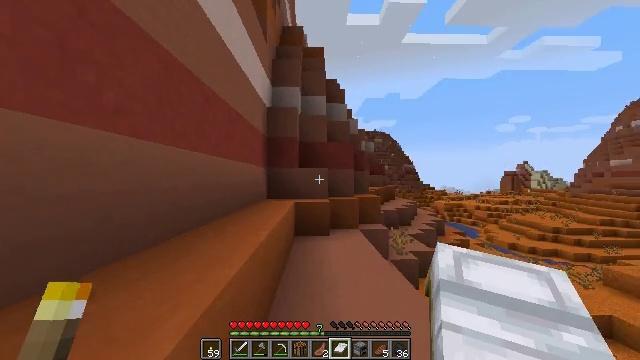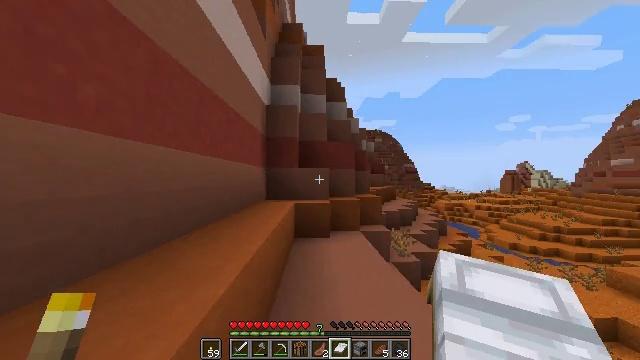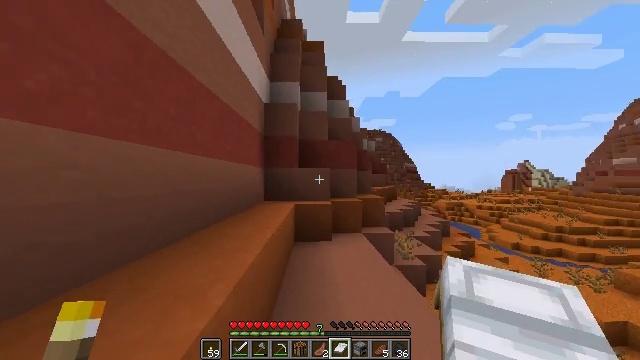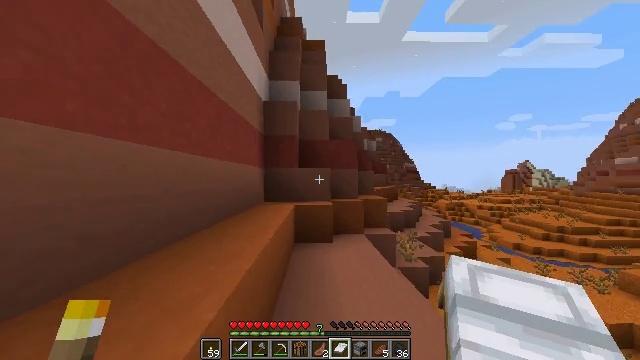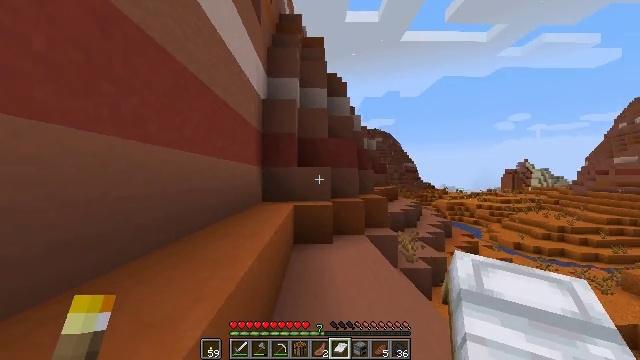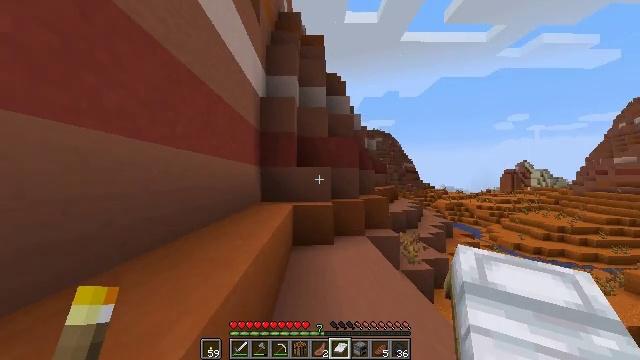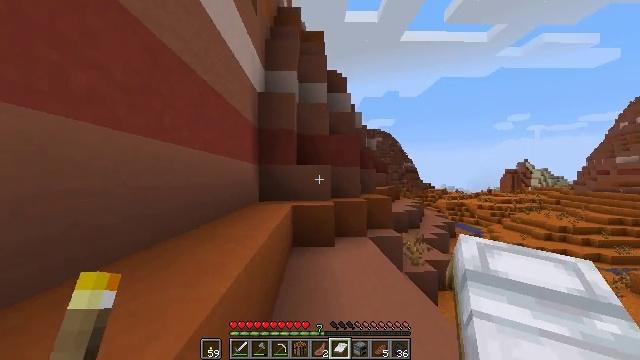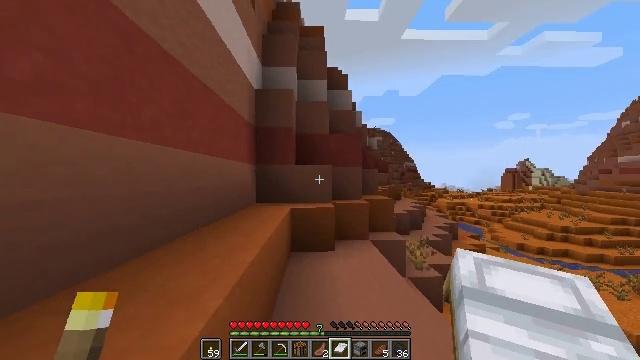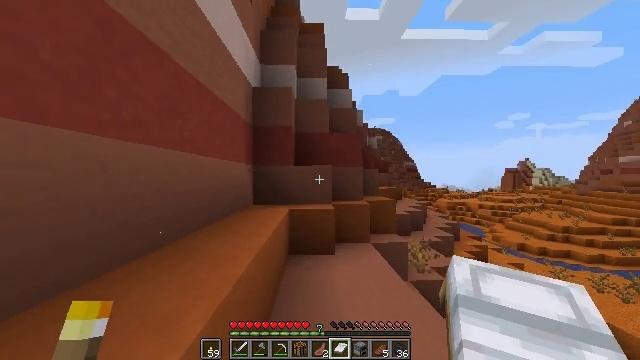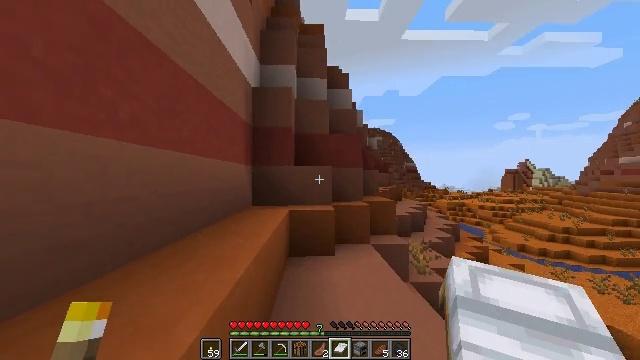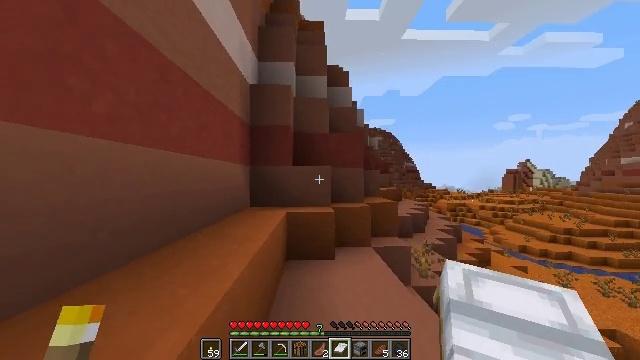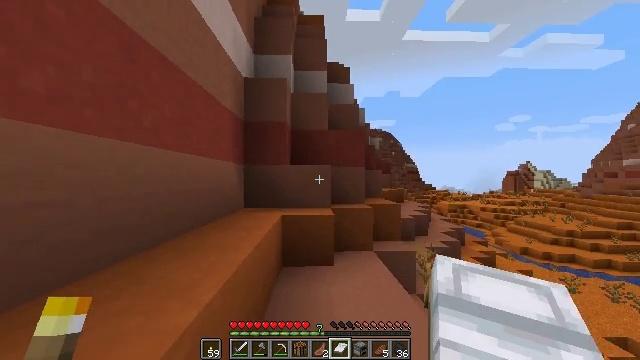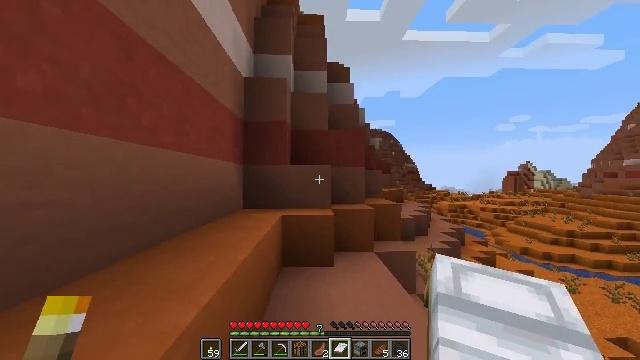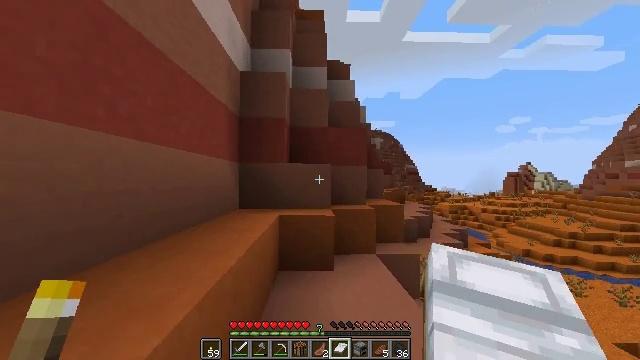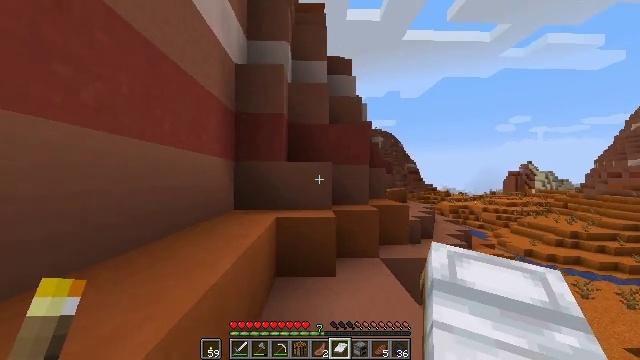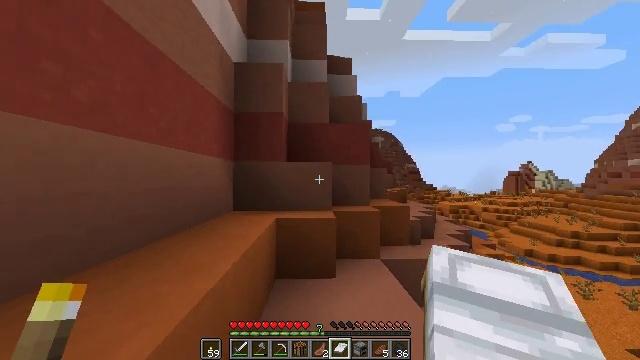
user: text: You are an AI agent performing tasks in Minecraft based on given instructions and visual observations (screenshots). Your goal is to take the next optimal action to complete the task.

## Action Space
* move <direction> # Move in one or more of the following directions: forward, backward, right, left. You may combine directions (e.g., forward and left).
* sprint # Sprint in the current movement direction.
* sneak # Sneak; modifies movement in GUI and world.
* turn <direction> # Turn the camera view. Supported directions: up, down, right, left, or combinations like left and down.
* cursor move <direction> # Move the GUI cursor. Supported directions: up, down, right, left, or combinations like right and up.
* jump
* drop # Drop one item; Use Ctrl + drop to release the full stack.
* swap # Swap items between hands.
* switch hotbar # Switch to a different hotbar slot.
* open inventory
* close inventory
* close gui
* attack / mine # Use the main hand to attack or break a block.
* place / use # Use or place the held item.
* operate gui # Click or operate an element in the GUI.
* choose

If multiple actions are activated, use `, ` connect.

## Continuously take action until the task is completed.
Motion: motion action
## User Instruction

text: Dig up the terracotta.
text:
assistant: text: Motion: move forward
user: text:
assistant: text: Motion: move forward
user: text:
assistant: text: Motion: move forward
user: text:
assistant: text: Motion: move forward
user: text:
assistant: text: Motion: move forward
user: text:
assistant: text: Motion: move forward
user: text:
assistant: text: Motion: move forward
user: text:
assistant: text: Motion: move forward
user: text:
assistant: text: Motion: move forward
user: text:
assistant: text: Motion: move forward
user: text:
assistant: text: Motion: move forward
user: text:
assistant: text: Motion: move forward
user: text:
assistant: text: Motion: move forward
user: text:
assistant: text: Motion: move forward
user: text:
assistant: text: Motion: move forward
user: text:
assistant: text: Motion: move forward
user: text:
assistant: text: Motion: move forward
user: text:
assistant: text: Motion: move forward
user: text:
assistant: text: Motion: no_op
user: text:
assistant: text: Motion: no_op
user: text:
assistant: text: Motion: no_op
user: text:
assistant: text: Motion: no_op
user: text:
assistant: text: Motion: no_op
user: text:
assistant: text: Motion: no_op
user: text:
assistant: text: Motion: no_op
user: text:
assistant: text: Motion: no_op
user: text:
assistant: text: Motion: turn down
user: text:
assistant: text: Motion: turn right and down
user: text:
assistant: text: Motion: turn down
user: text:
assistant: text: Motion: turn left and down